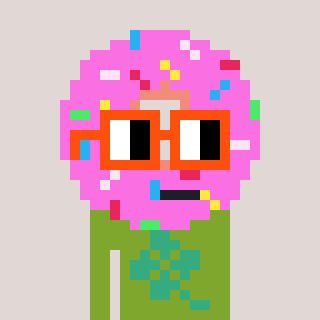
a pixel art character with square orange glasses, a doughnut-shaped head and a slimegreen-colored body on a warm background